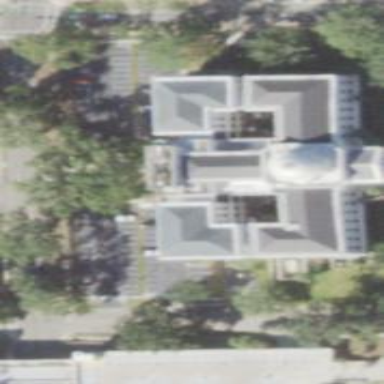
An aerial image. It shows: Courthouse building.